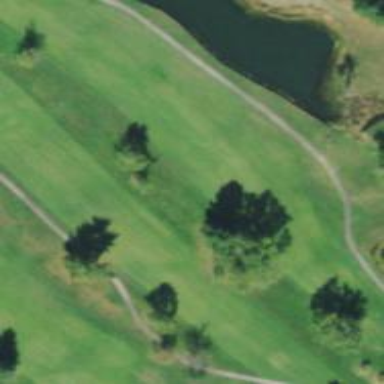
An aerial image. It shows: View of golf hole.